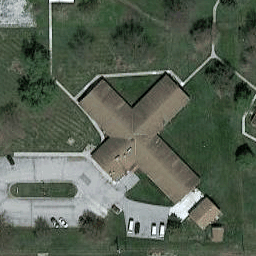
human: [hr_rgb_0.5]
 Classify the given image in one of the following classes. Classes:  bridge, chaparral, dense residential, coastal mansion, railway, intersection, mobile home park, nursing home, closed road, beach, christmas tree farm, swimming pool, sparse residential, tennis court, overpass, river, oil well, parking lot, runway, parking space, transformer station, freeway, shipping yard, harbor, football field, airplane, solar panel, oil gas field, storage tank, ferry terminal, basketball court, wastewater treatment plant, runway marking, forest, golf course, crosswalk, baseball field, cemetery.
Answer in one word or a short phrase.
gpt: nursing home